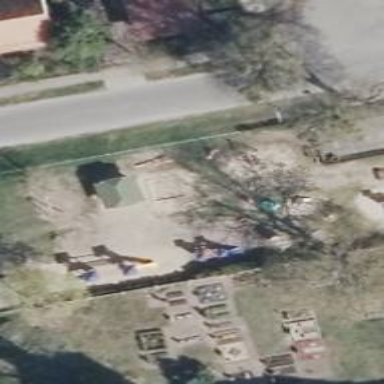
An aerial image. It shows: Playground area for leisure activities on the land.